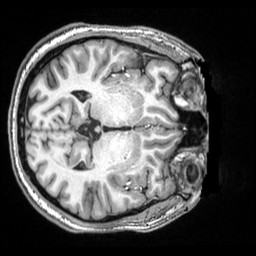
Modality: T1w
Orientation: axial
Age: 21
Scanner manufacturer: siemens
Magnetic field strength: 3 T
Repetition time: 2.5 s
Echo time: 0.00343 s